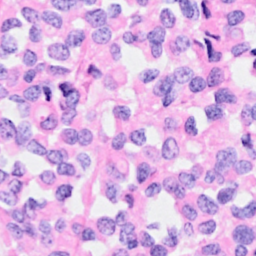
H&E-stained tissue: Breast